Question: I am now planning to share some text and link to SNS app in the phone.
And the code I use is below:
'''
Intent shareIntent = new Intent();
shareIntent.setAction(Intent.ACTION_SEND);
shareIntent.putExtra(Intent.EXTRA_TEXT, "the word i like to say");
shareIntent.setType("text/plain");
this.startActivity(Intent.createChooser(shareIntent, "share with below apps"));
return shareIntent;
'''
there are so many options but unfortunately there is no Wechat Moments in it. Of course I can use shareSDK to achieve that, but the latter one has no Facebook/LinkedIn/Google+ in it. And there are too many 3rd libs included which I don't like. What is more, to show share options in two seperate menus is quite wired.
So, is there a way that I can add the option "Wechat moments" into the previous implementation(just like the image below) ? That will be quite helpful.

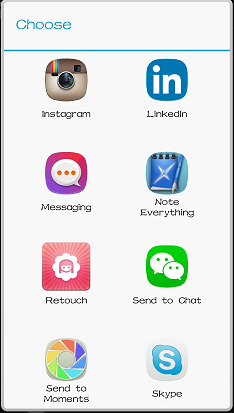
Answer: Wechat only accepts image.
Below will works.
'''
Intent shareIntent = new Intent();
shareIntent.setAction(Intent.ACTION_SEND);
shareIntent.putExtra(Intent.EXTRA_STREAM, Uri.fromFile(File obj));
shareIntent.setType("image/jpeg");
this.startActivity(Intent.createChooser(shareIntent, "share with below apps"));
return shareIntent;
'''